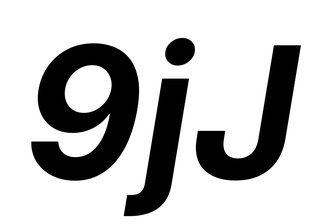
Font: Inter-Italic_Bold_Italic